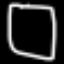
Label: square